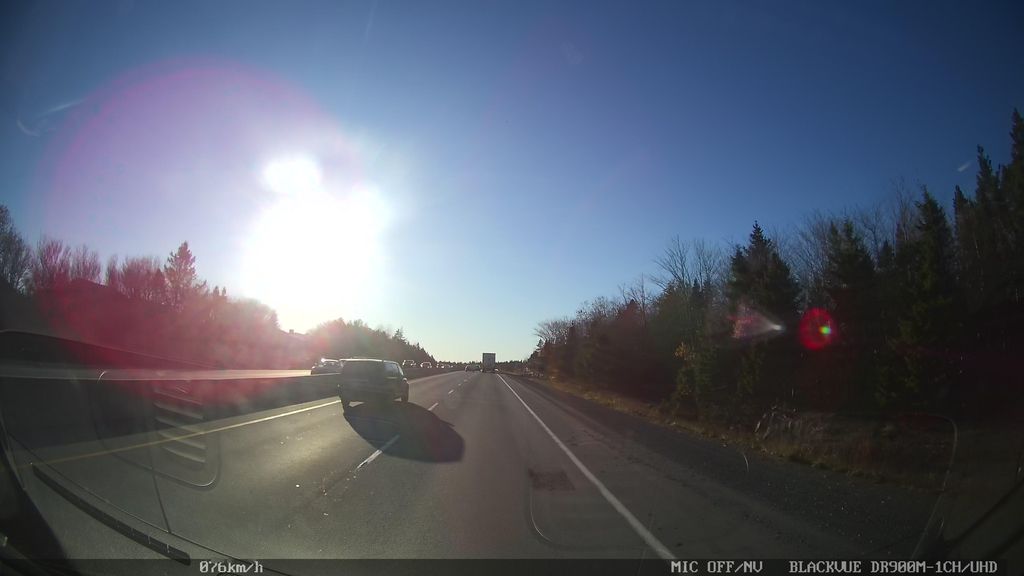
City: halifax